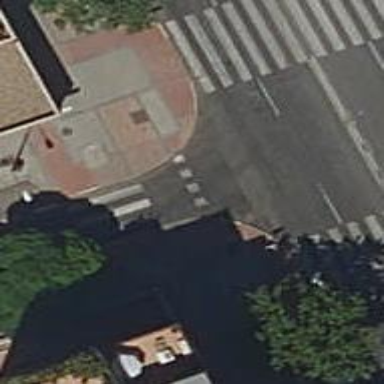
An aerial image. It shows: Zebra crossing on the road.